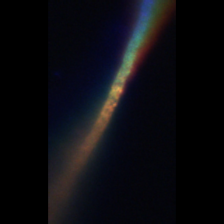
Taxon: Chaetoceros
Group: Diatoms